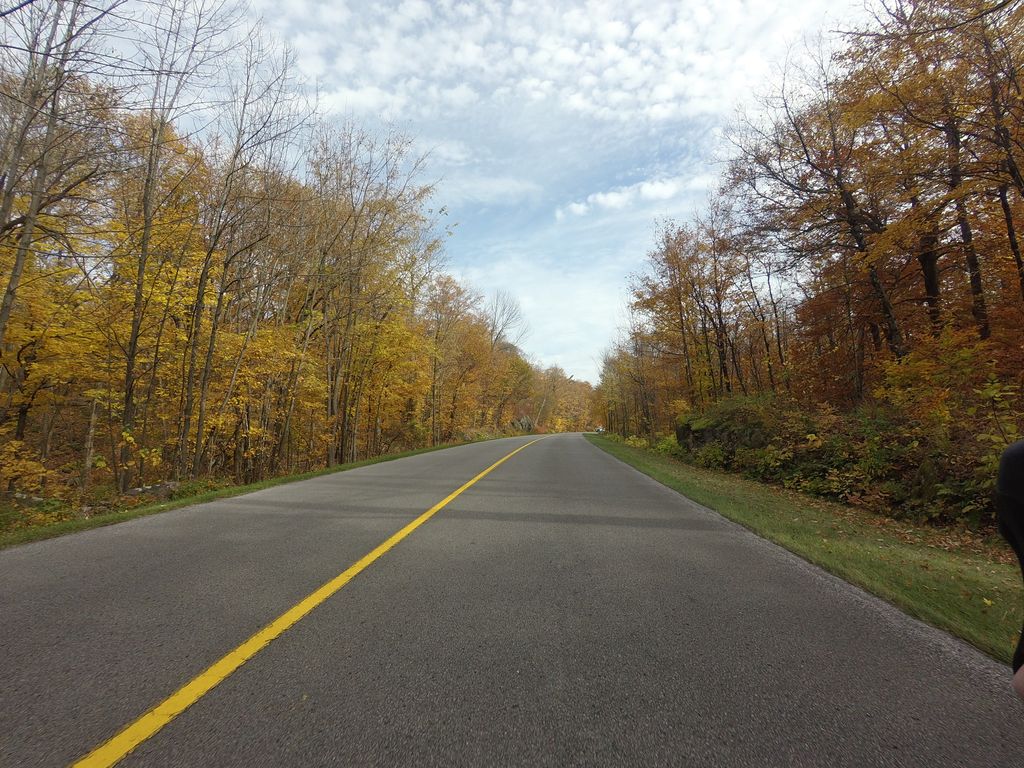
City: ottawa-gatineau